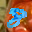
Label: 8